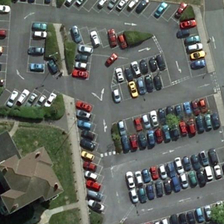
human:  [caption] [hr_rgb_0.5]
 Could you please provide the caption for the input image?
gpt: many cars are parked in a parking lot near a building .

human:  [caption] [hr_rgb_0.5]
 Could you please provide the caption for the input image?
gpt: the road is grey with some grass and the cars are colorful .

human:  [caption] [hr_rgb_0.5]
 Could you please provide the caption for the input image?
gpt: this is a parking near the house .

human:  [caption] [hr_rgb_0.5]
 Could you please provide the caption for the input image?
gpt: many cars are parked in a parking lot near a building .

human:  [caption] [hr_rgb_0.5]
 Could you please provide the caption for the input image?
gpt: this is a parking near the house .